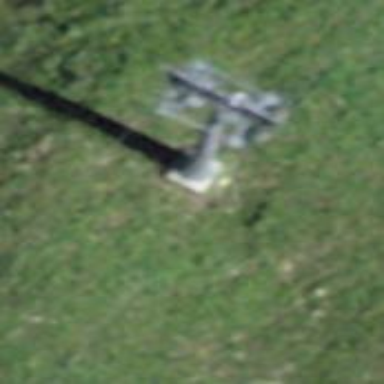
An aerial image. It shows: Pylon for aerialway.